Field crop: maize
Growth stage: 2
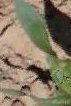
Species: maize